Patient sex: M
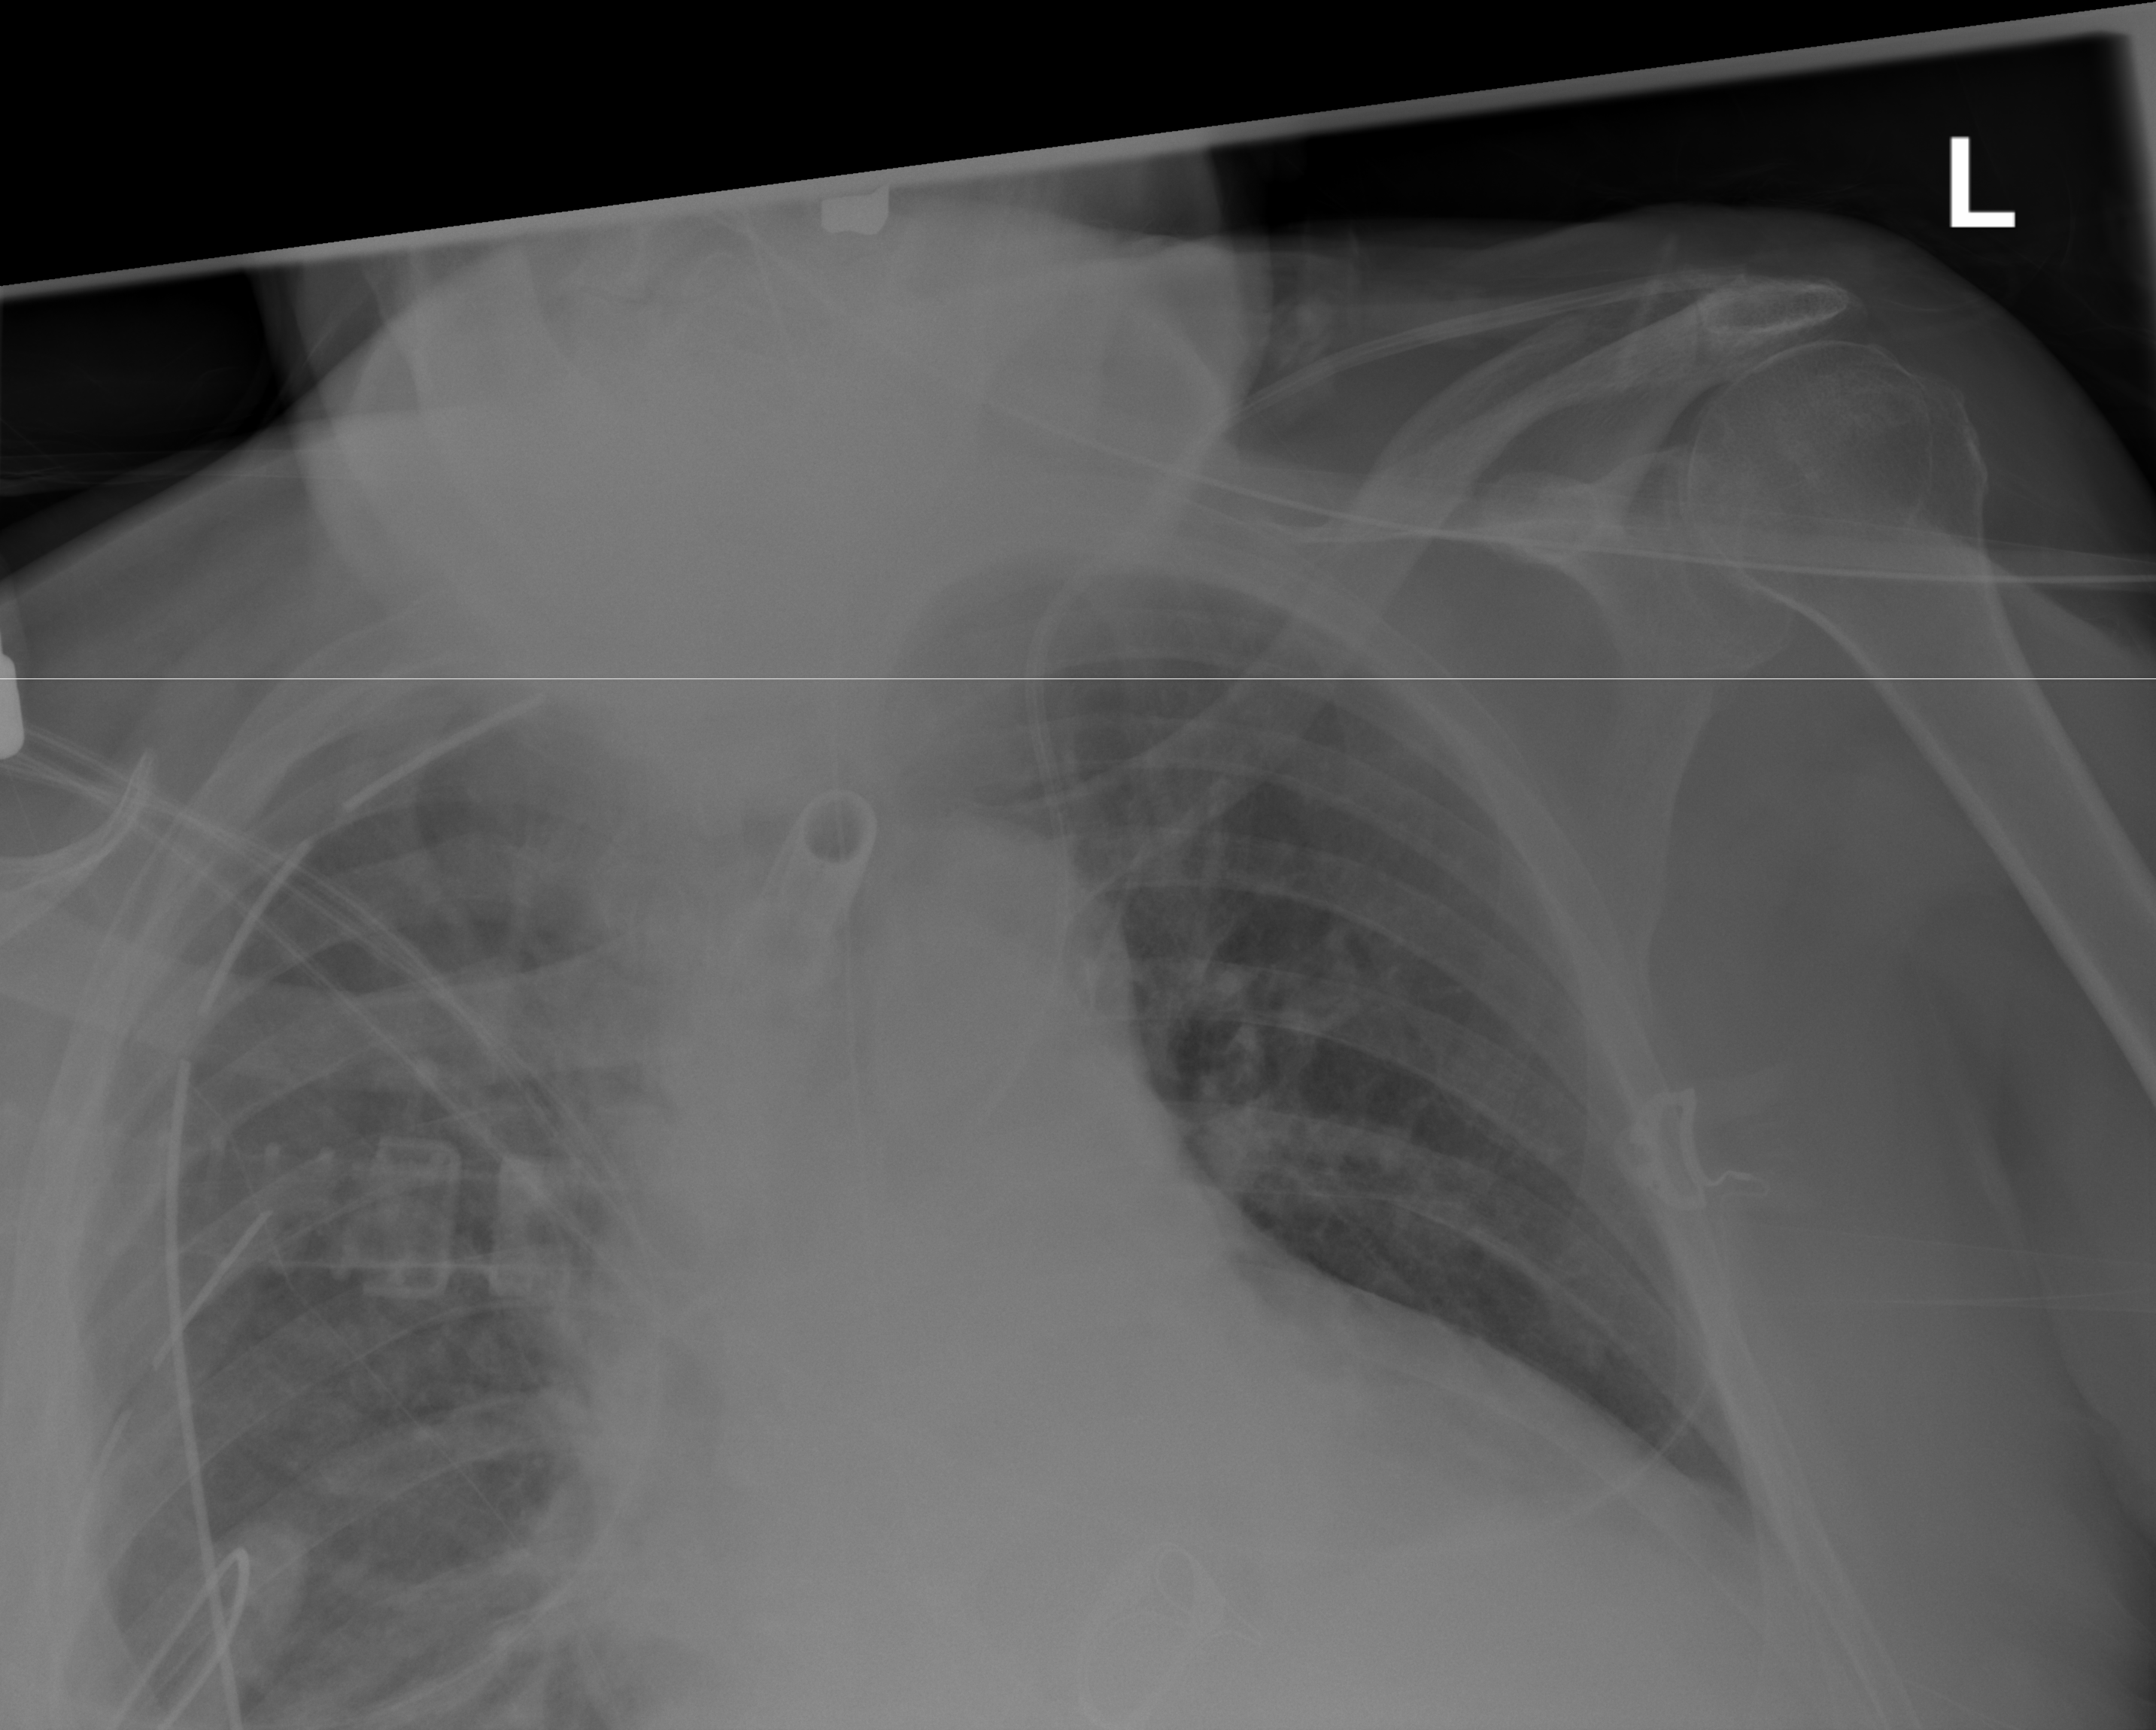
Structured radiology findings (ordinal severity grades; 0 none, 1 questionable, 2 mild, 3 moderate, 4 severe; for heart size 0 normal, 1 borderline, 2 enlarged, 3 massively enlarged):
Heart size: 2
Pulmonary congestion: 1
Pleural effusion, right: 0
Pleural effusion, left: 2
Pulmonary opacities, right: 0
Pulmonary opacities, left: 0
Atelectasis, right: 3
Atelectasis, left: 0